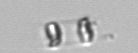
Label: Skeletonema